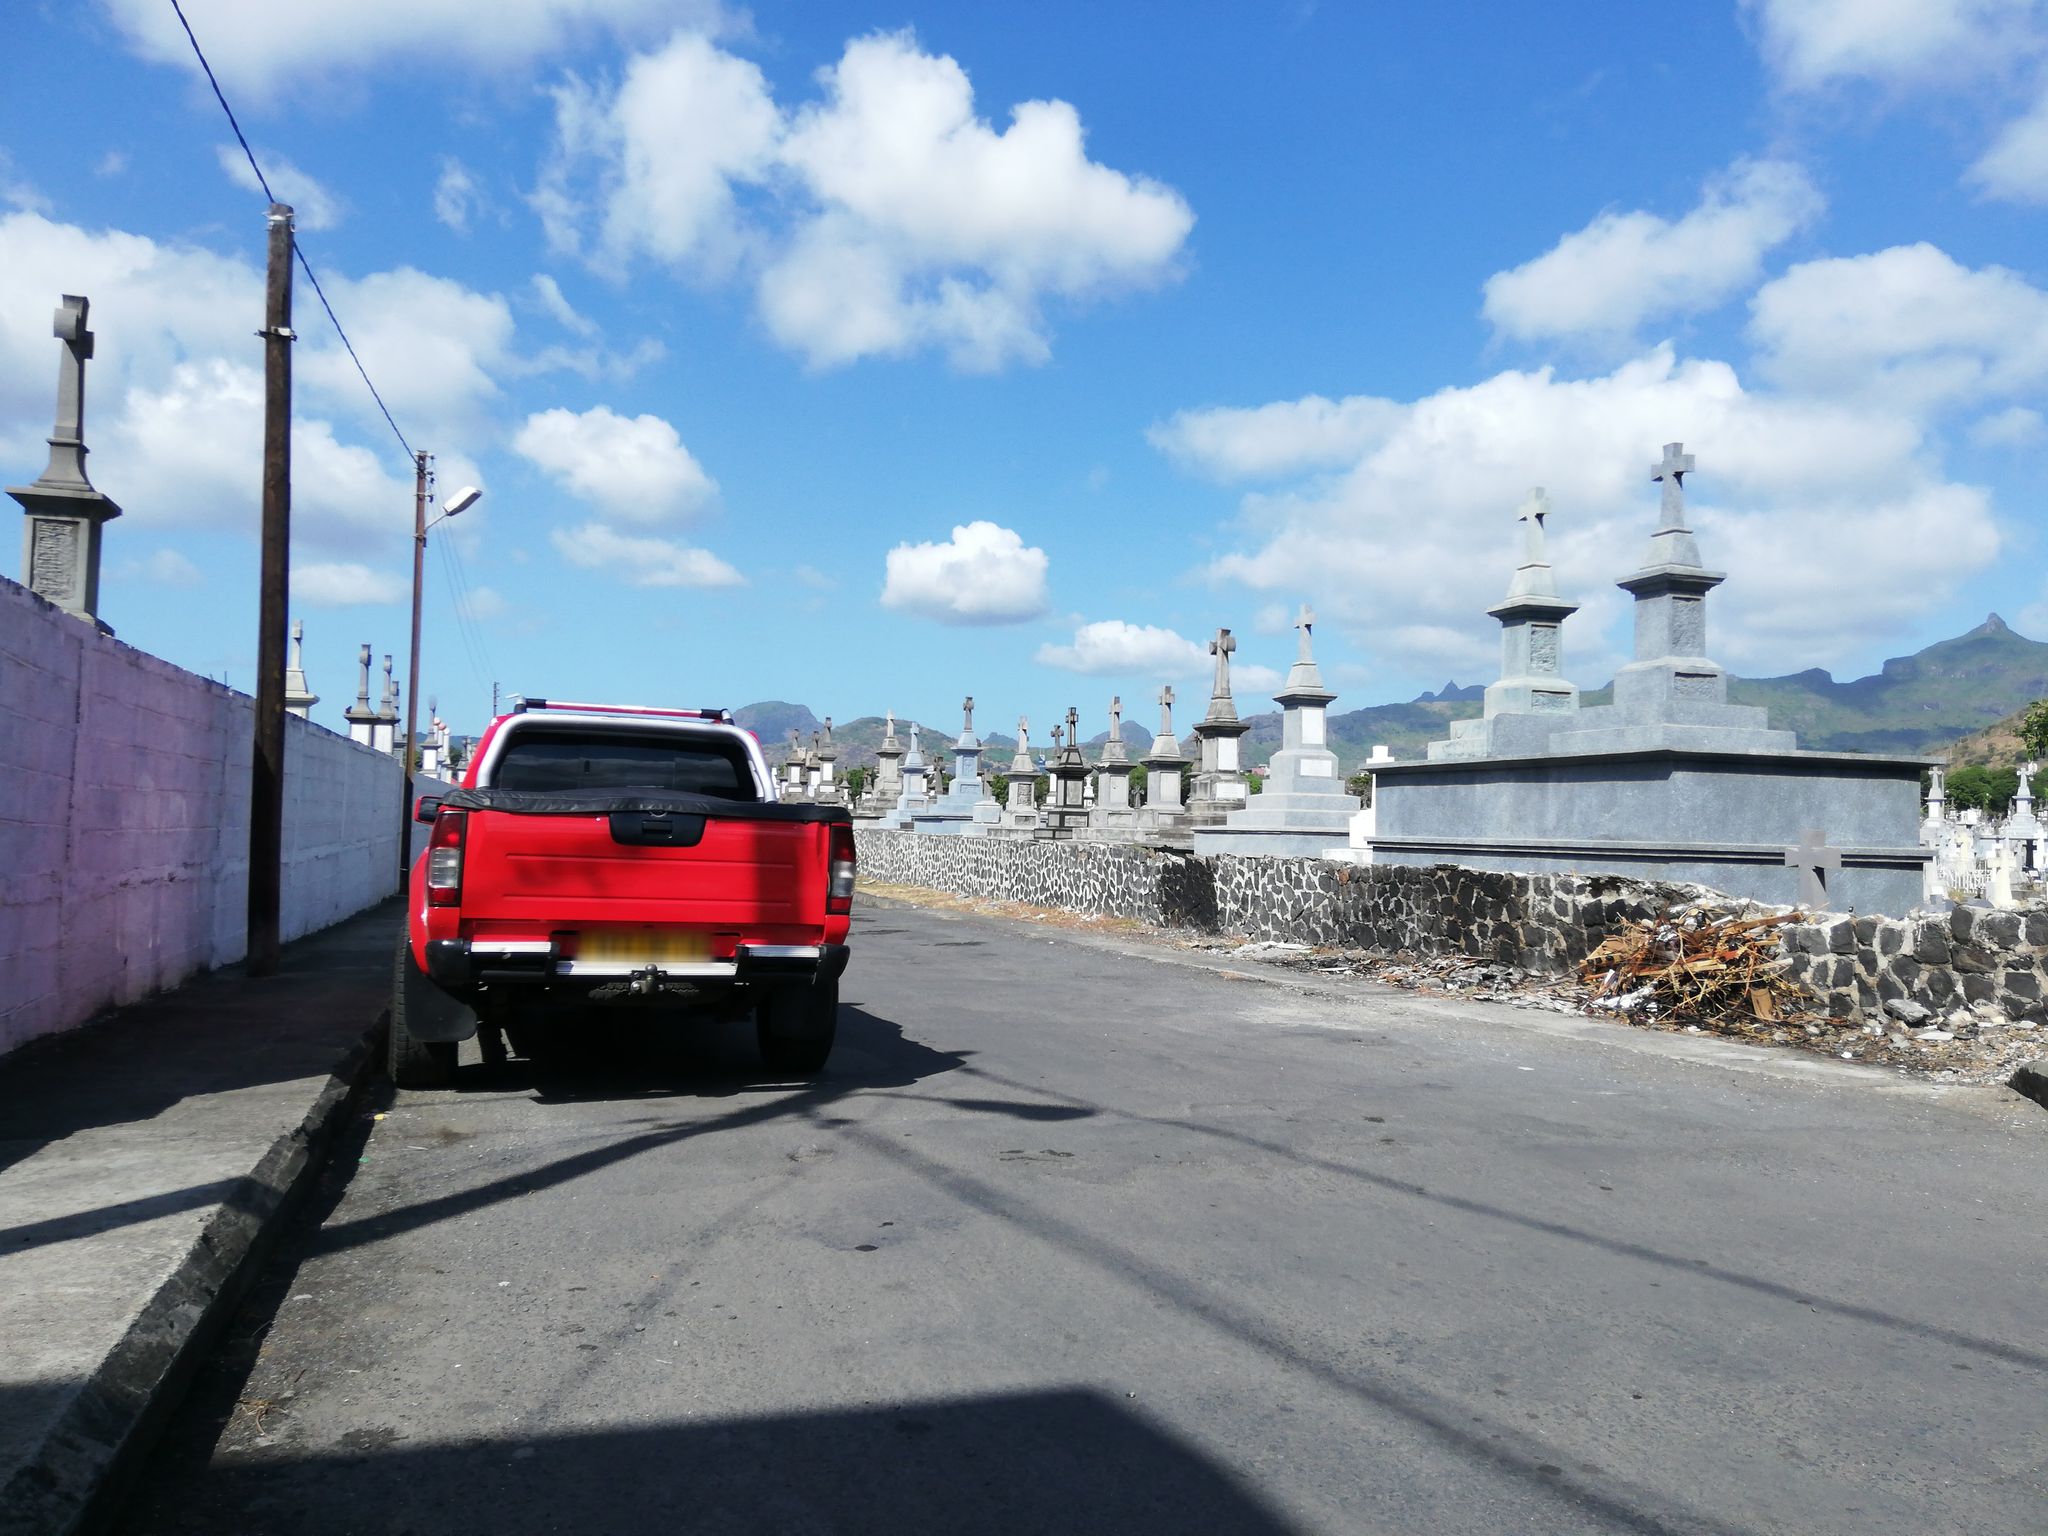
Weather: snowy
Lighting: day
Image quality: good
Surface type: cycling surface
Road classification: residential
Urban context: urban centre
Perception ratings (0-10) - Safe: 4.17, Lively: 4.09, Beautiful: 2.86, Boring: 8.65, Depressing: 7.14, Wealthy: 2.02